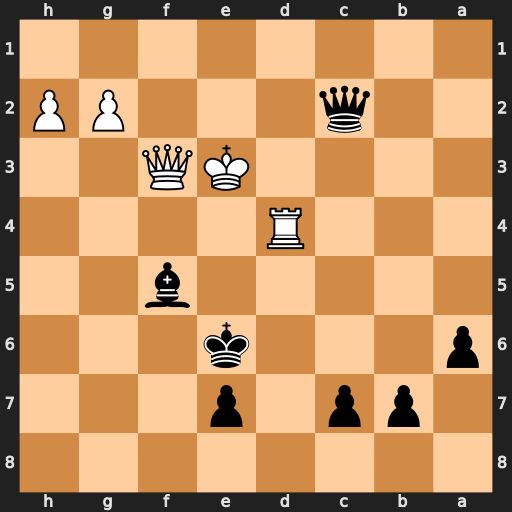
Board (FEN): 8/1pp1p3/p3k3/5b2/3R4/4KQ2/2q3PP/8
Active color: b
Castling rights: -
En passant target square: -
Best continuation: Qc3+ Ke2 Qxd4